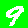
Digit: 9